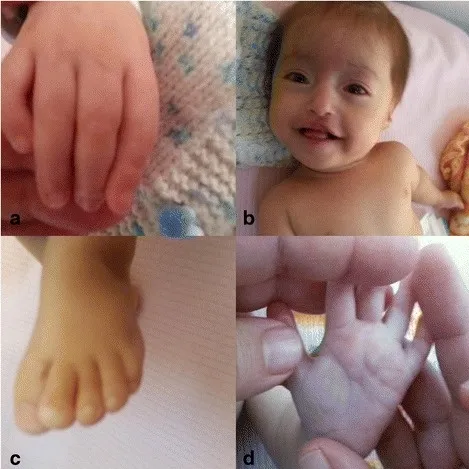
Clinical features of proband. A. Clinodactyly of fifth finger of hand of our patient b. Telechantus, pinchnose, dysplastic ears c. Mild syndactyly between 2. And 3. Fingers of feet d. Sydney line in palm of hand.
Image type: medical_photograph (skin_photograph)